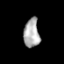
Tissue: prostate
Cell type: T cells
Senescence score: 0.6841
Nuclear area (px): 448
Mean DAPI intensity: 173.165